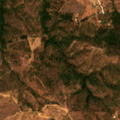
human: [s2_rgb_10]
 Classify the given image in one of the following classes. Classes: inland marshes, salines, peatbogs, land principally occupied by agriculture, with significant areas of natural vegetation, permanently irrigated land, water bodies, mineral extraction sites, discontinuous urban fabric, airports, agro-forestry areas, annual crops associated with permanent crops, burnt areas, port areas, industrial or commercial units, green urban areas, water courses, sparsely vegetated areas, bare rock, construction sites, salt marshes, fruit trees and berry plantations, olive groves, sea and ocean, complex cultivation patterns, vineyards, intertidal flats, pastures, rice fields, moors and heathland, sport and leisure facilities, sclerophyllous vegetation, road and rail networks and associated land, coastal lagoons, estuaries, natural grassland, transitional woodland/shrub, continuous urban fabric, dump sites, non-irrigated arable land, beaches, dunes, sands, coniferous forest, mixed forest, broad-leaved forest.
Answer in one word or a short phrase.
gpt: agro-forestry areas, broad-leaved forest